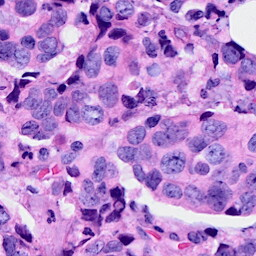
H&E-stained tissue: Breast